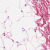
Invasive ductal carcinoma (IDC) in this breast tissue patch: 0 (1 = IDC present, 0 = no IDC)